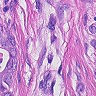
Metastatic tissue present: yes